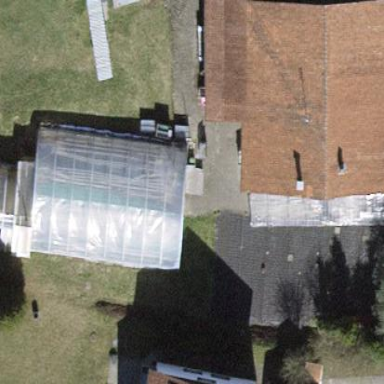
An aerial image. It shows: Greenhouse.